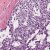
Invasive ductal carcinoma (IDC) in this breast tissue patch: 0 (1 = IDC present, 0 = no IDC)